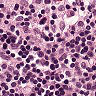
Metastatic tissue present: no